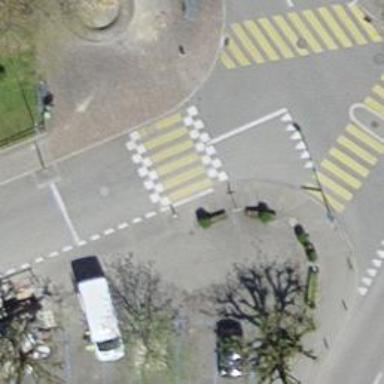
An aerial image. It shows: Zebra crossing on the road.